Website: lowes
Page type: customer-info-address
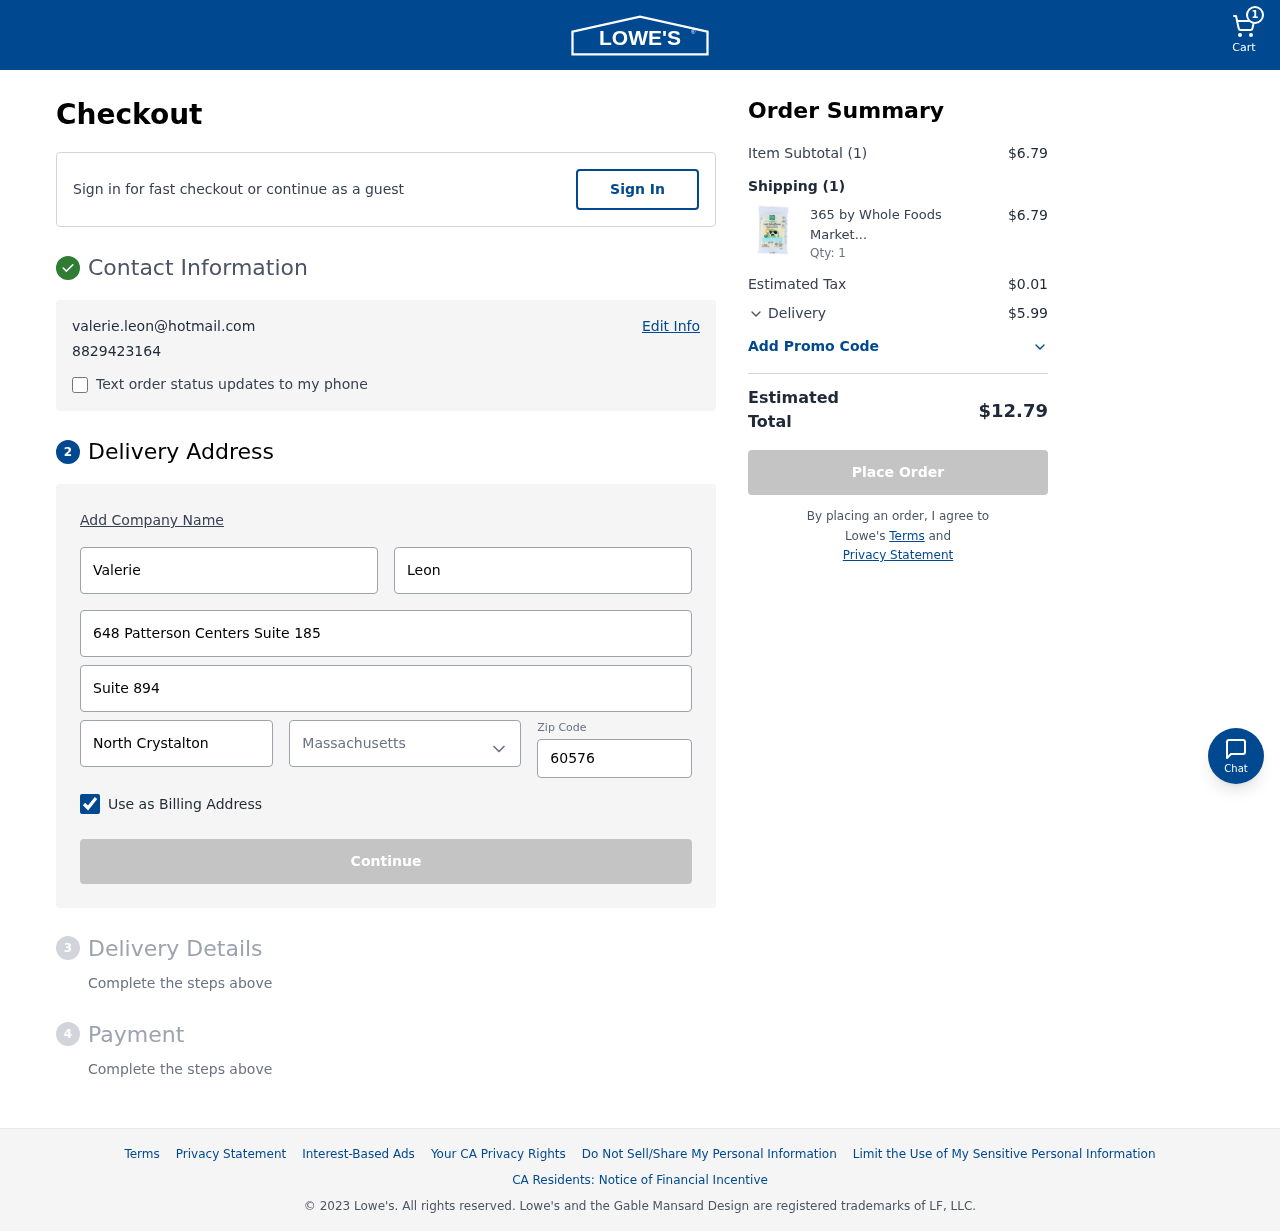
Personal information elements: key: PII_CITY
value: North Crystalton
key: PII_EMAIL
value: valerie.leon@hotmail.com
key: PII_FIRSTNAME
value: Valerie
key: PII_LASTNAME
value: Leon
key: PII_PHONE
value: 8829423164
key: PII_POSTCODE
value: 60576
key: PII_STATE
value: Massachusetts
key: PII_STREET
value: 648 Patterson Centers Suite 185
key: PII_STREET2
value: Suite 894
Product elements: key: PRODUCT1_NAME
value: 365 by Whole Foods Market, Organic Light String Cheese (6 - 1 Ounce Sticks), 6 Ounce (Packaging May
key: PRODUCT1_QUANTITY
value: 1
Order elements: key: ORDER_NUM_ITEMS
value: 1
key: ORDER_SUBTOTAL
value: $6.79
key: ORDER_NUM_ITEMS2
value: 1
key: ORDER_SUBTOTAL2
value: $6.79
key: ORDER_TAX
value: $0.01
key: ORDER_SHIPPING_COST
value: $5.99
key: ORDER_TOTAL
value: $12.79